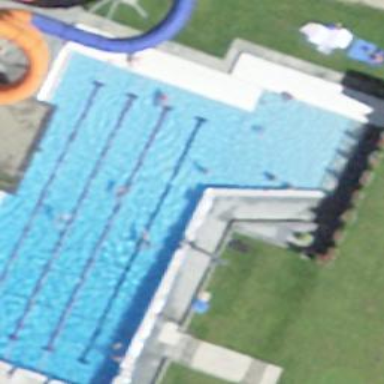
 perfect for swimming and other water activities."